Field crop: maize
Growth stage: 2
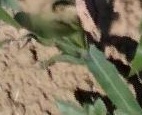
Species: maize